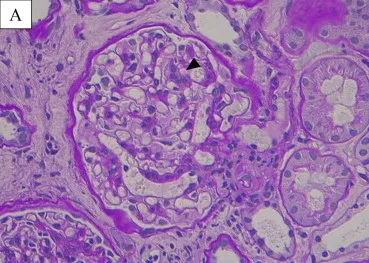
Renal pathology findings of light and electron microscopy. . (A) Mild mesangial hypercellularity was observed in glomeruli (arrowhead) (PAS staining).
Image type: pathology (pas)